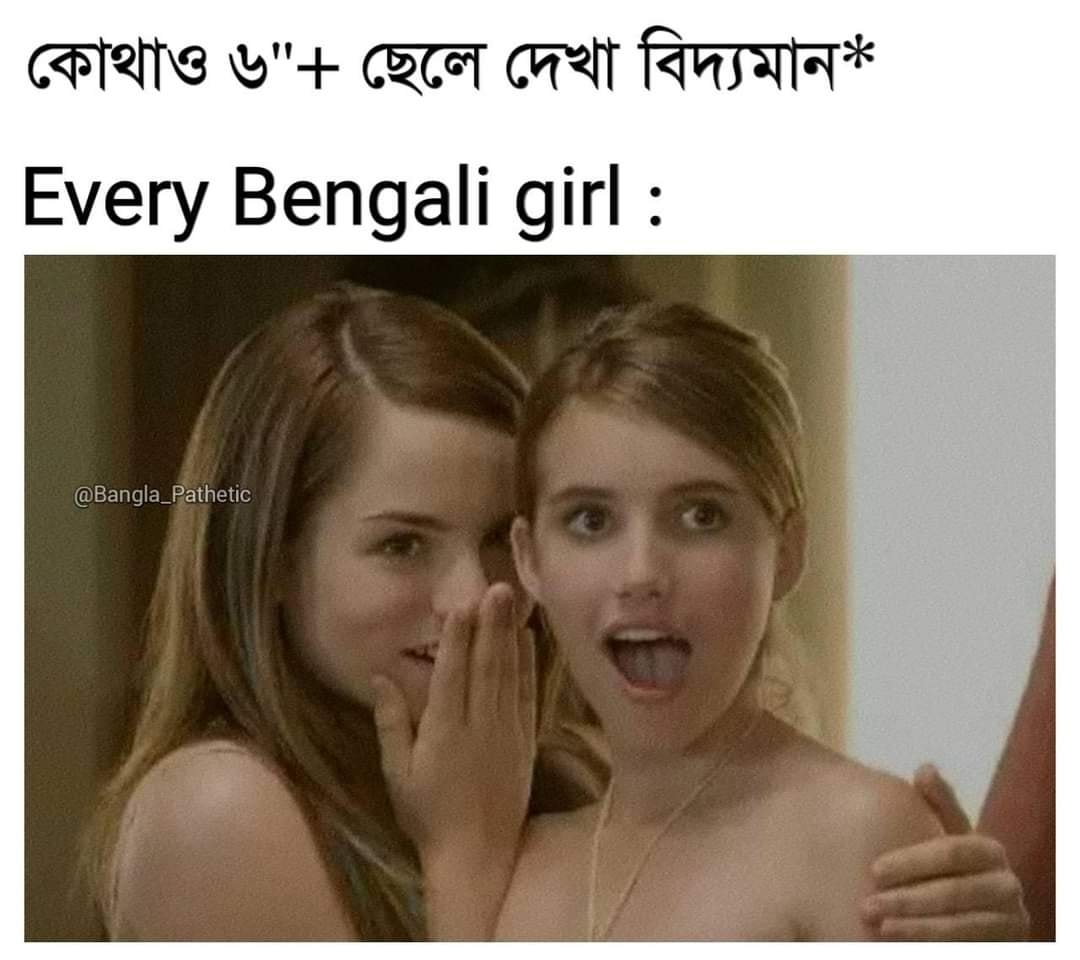
Caption: কোথাও ৬"+ ছেলে দেখা বিদ্যমান* Every Bengali girl:
Label: non-hate